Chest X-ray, PA view. Patient: 41 years old, sex M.
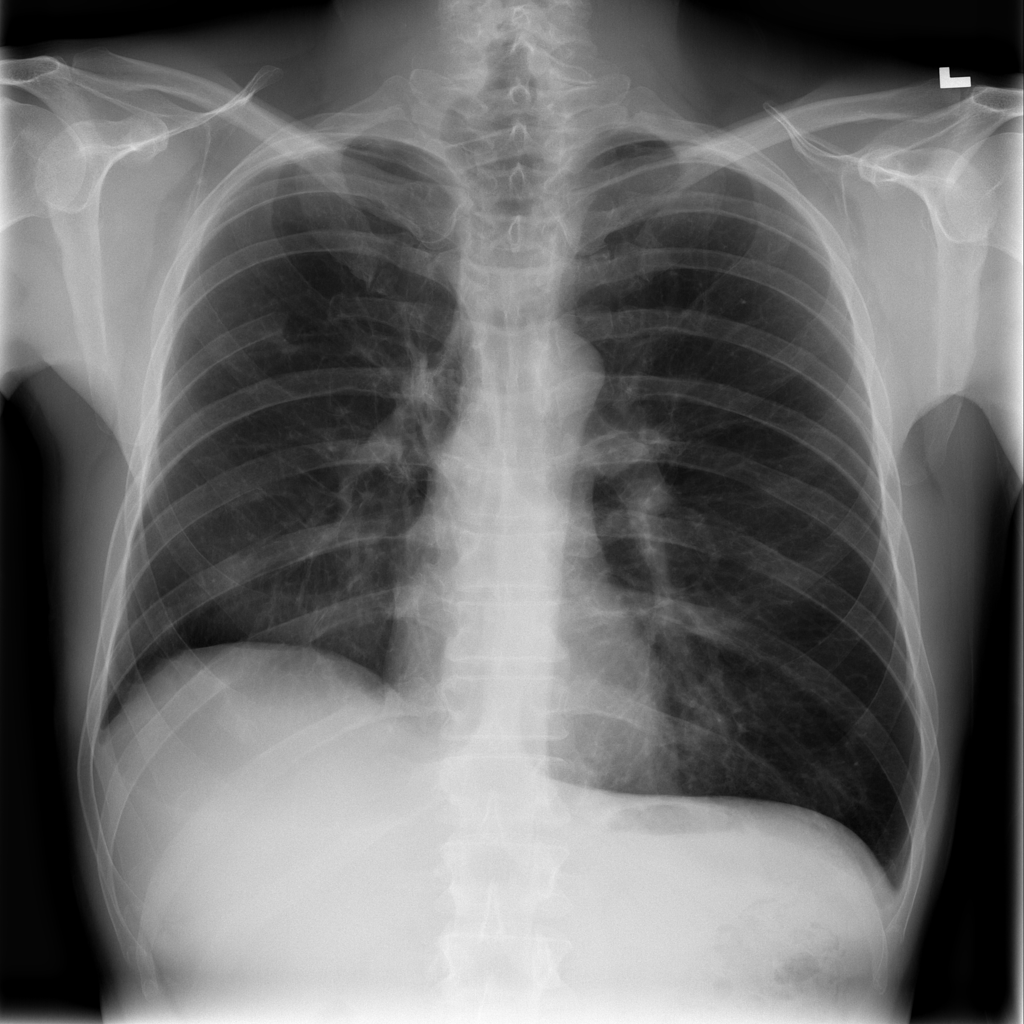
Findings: Nodule